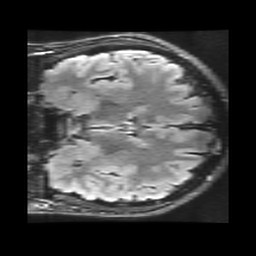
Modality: FLAIR
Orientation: coronal
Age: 25
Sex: male
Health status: healthy
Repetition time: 12 s
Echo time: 0.09782 s